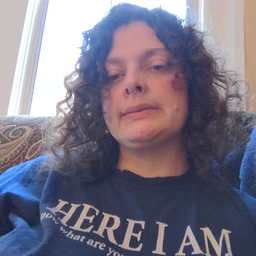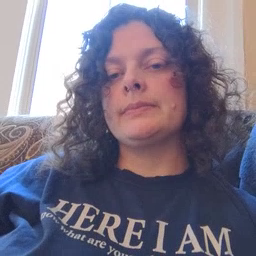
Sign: hungry